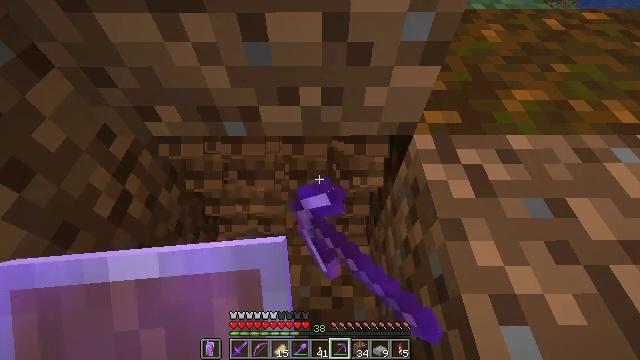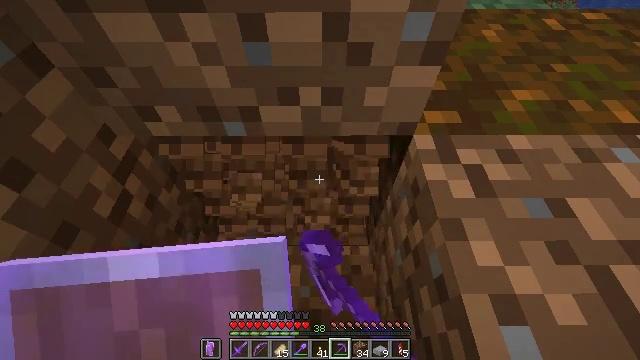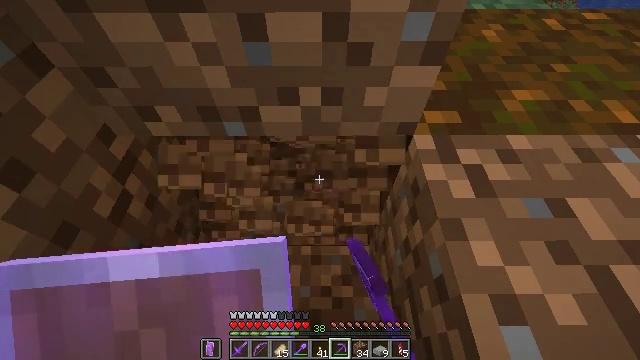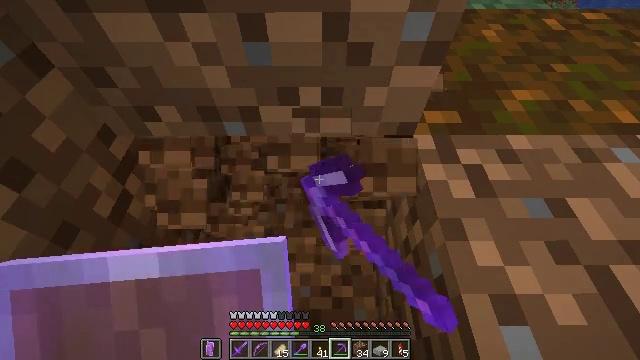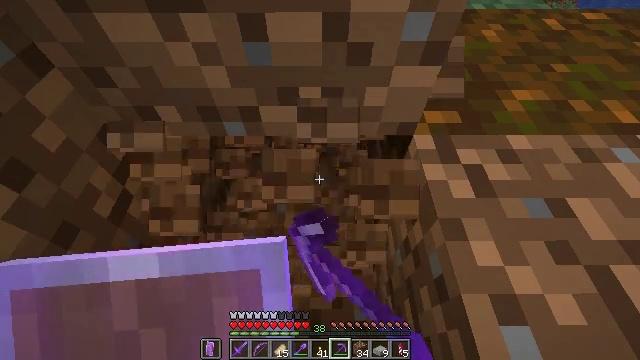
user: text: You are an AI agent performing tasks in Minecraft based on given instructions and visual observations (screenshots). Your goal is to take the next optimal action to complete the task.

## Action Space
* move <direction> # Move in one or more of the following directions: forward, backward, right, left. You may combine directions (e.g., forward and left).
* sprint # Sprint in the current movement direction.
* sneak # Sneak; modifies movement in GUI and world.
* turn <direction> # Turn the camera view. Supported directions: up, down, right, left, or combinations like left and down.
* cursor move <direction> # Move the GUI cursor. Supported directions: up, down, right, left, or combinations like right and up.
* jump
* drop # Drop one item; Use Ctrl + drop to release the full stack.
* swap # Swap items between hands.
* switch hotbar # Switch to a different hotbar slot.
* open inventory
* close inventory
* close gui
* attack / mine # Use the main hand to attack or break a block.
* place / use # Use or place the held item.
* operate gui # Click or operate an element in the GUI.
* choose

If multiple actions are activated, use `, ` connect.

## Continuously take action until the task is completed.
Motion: motion action
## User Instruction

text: Gather the podzol block.
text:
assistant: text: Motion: attack / mine
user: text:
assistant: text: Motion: attack / mine
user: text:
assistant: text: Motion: attack / mine
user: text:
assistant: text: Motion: attack / mine
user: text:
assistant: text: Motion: attack / mine